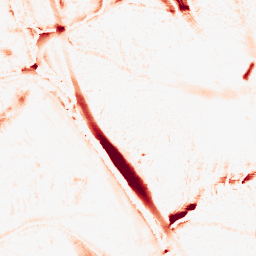
Category: morphological
Decomposition family: morphological_ellipse
Decomposition parameters: operation: opening
width: 20
height: 30
Upsampling method: sinc_blackman
Upsampling parameters: scale: 4
kernel_size: 16
Upsampling scale: 4